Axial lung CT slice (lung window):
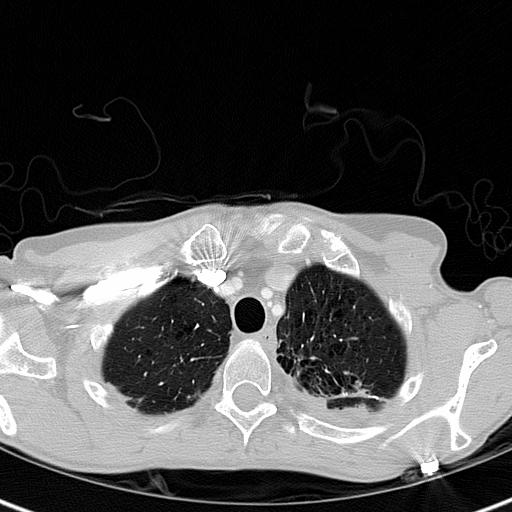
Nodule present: no